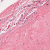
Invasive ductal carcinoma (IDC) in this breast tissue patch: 0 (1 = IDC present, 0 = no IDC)